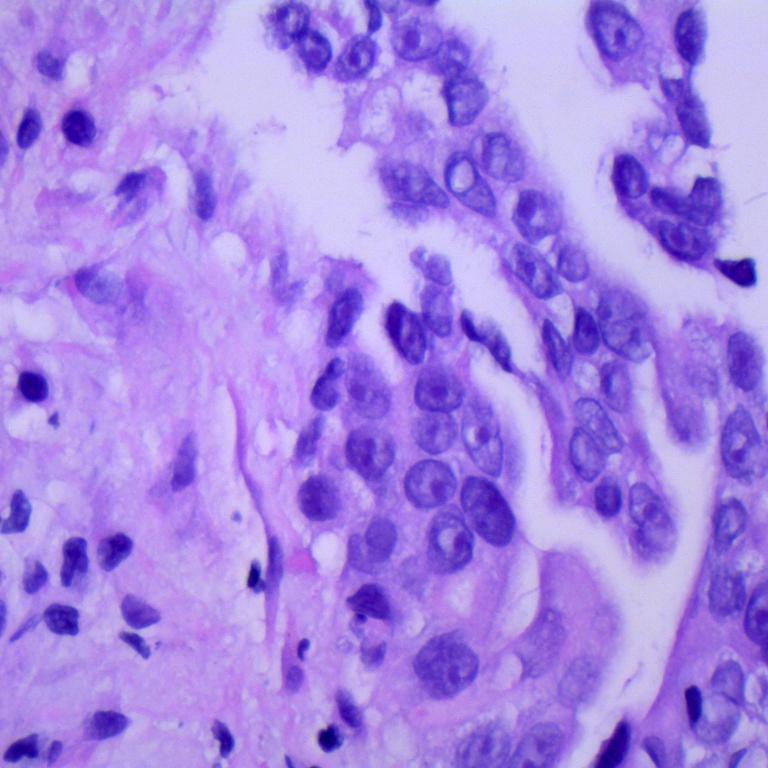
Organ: lung
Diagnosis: adenocarcinomas